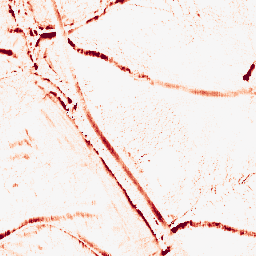
Category: morphological
Decomposition family: morphological_ellipse
Decomposition parameters: operation: opening
width: 10
height: 5
Upsampling method: bicubic
Upsampling parameters: scale: 8
Upsampling scale: 8